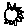
Label: sun